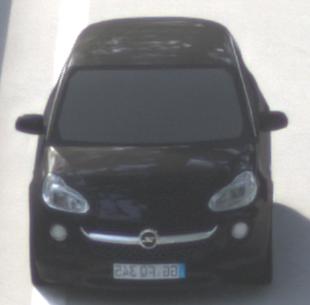
Make: Opel
Model: ADAM 1.2
Detailed model: ADAM
Model produced from: 2013/01
Model produced until: 2014/11
Doors: 3
Color: black
Road condition: dry road
Daytime: morning or afternoon
Contrast: low contrast